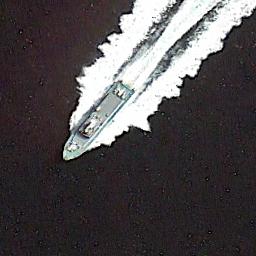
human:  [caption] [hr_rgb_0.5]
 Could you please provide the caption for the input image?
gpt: There is a ship at sea .

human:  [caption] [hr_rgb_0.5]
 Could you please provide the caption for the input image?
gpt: There is a ship in the black water .

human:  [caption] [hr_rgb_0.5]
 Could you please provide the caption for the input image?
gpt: A green boat travels on the blue sea .

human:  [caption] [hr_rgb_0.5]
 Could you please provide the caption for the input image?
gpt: The ship is sailing in the deep blue water .

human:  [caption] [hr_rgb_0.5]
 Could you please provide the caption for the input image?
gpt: The ship is on the sea .